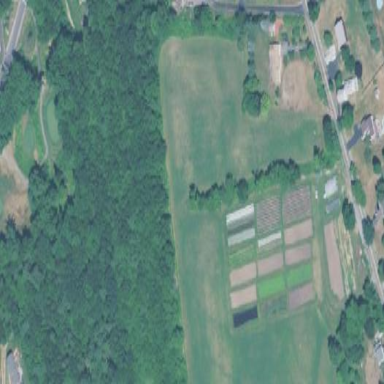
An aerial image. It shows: Farmland with agricultural activities.